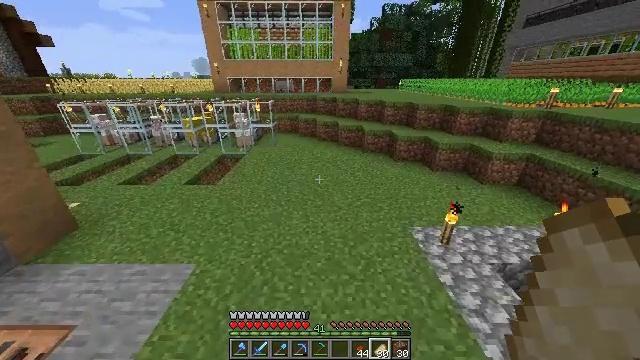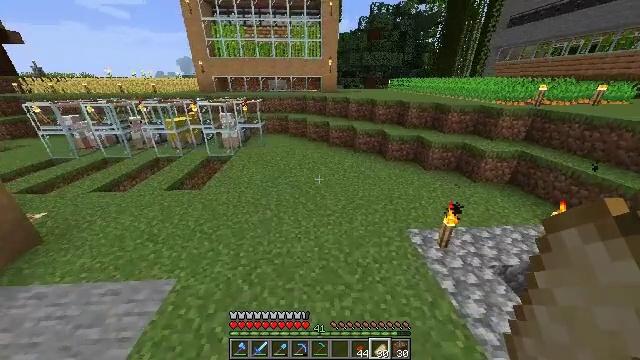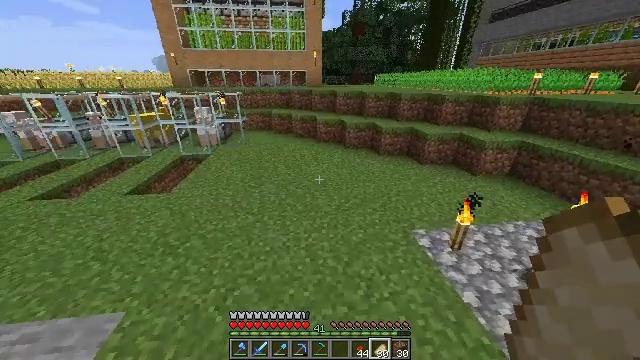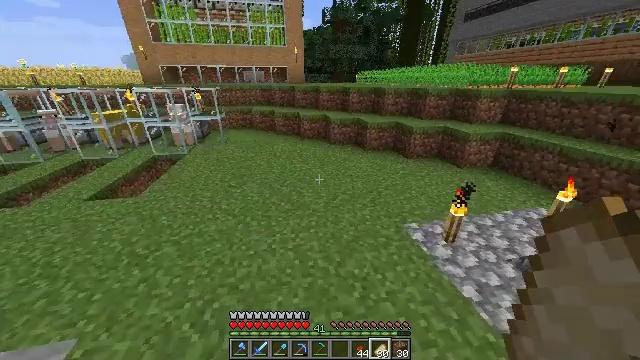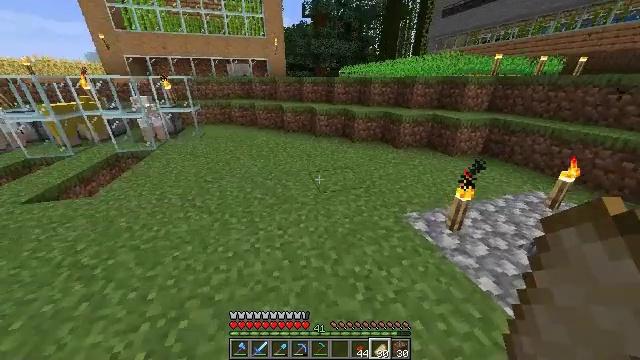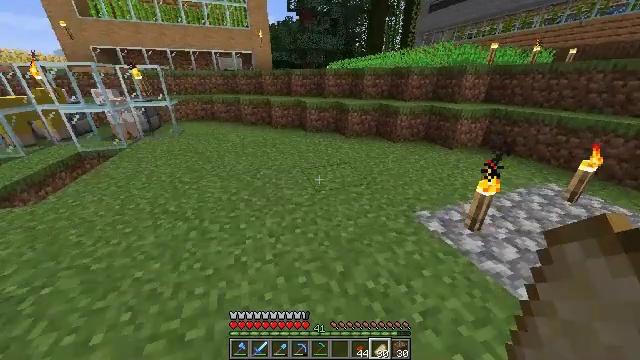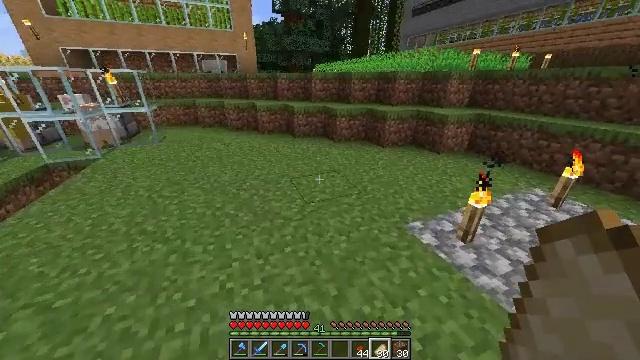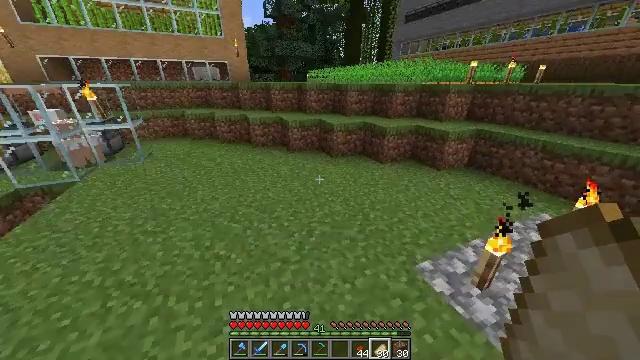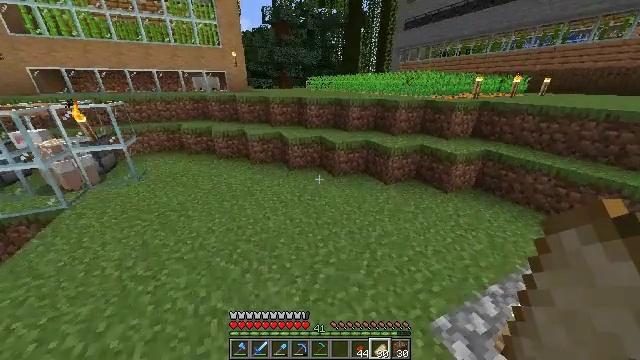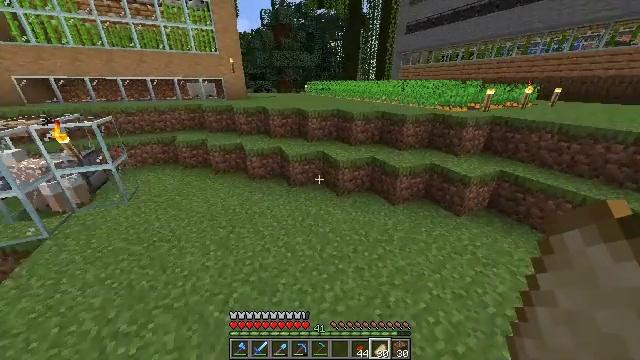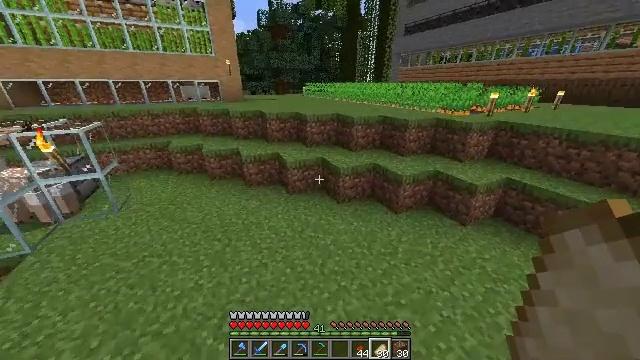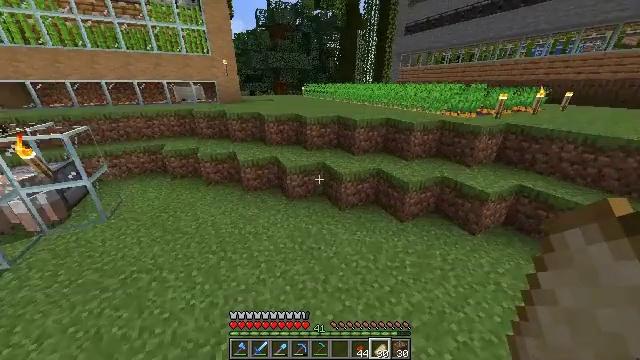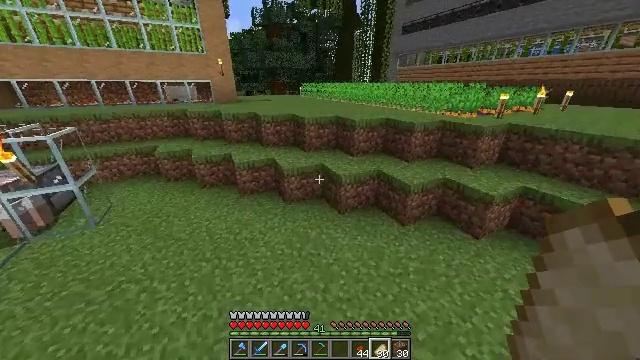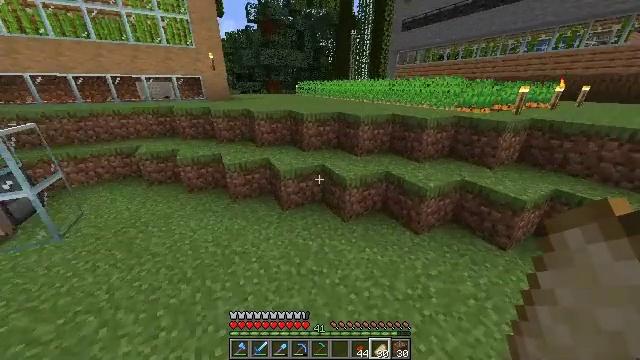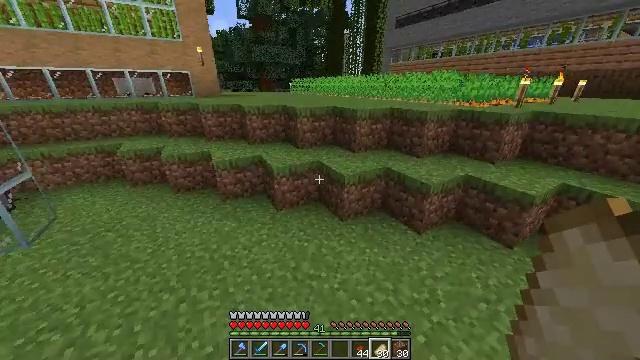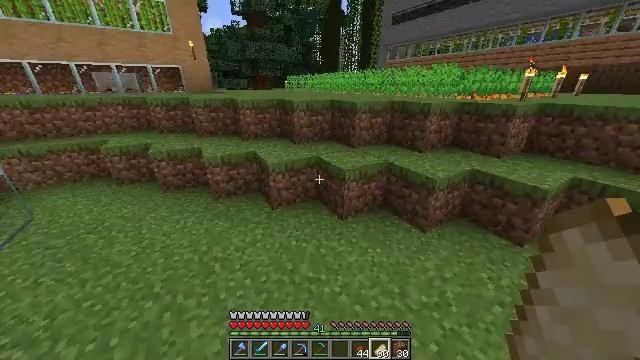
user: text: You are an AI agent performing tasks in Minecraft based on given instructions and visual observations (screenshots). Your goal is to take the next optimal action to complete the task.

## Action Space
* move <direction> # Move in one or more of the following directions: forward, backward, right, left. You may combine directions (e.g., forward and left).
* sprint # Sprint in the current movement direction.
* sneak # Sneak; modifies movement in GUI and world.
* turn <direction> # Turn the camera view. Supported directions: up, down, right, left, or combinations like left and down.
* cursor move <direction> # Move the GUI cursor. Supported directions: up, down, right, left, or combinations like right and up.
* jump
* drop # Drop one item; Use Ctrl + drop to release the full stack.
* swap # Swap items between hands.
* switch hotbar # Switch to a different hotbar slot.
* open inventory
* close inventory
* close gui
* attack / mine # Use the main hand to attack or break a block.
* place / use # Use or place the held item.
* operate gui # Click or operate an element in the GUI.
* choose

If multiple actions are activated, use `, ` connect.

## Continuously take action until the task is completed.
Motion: motion action
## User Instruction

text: To get a dried kelp block, open a crafting table.
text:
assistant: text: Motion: move forward, turn right, jump
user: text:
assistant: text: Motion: move forward, turn right, jump
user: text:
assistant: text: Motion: move forward, sprint, turn right, jump
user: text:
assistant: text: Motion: move forward, sprint, turn right, jump
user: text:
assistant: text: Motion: move forward, sprint, turn right, jump
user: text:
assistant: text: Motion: move forward, sprint, turn right, jump
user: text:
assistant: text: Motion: move forward, turn right, jump
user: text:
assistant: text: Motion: move forward, jump
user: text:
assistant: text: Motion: move forward, jump
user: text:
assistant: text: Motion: move forward, jump
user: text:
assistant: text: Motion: move forward, jump
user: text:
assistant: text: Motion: move forward, sprint, jump
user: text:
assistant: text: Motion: move forward, sprint, jump
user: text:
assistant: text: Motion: move forward, sprint, turn right, jump
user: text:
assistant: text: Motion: move forward, sprint, turn right, jump
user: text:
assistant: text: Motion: move forward, jump
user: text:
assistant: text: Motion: move forward, jump
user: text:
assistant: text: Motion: move forward, jump
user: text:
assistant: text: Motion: move forward, jump
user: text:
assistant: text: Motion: move forward, jump
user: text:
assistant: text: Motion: move forward, sprint, jump
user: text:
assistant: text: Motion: move forward, sprint, jump
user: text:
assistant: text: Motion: move forward, sprint, jump
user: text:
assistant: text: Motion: move forward, sprint, jump
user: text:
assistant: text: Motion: move forward, jump
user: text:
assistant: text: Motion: move forward, jump
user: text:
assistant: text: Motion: move forward, jump
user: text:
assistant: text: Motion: move forward, jump
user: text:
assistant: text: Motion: move forward, sprint, jump
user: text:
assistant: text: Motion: move forward, sprint, jump